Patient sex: M
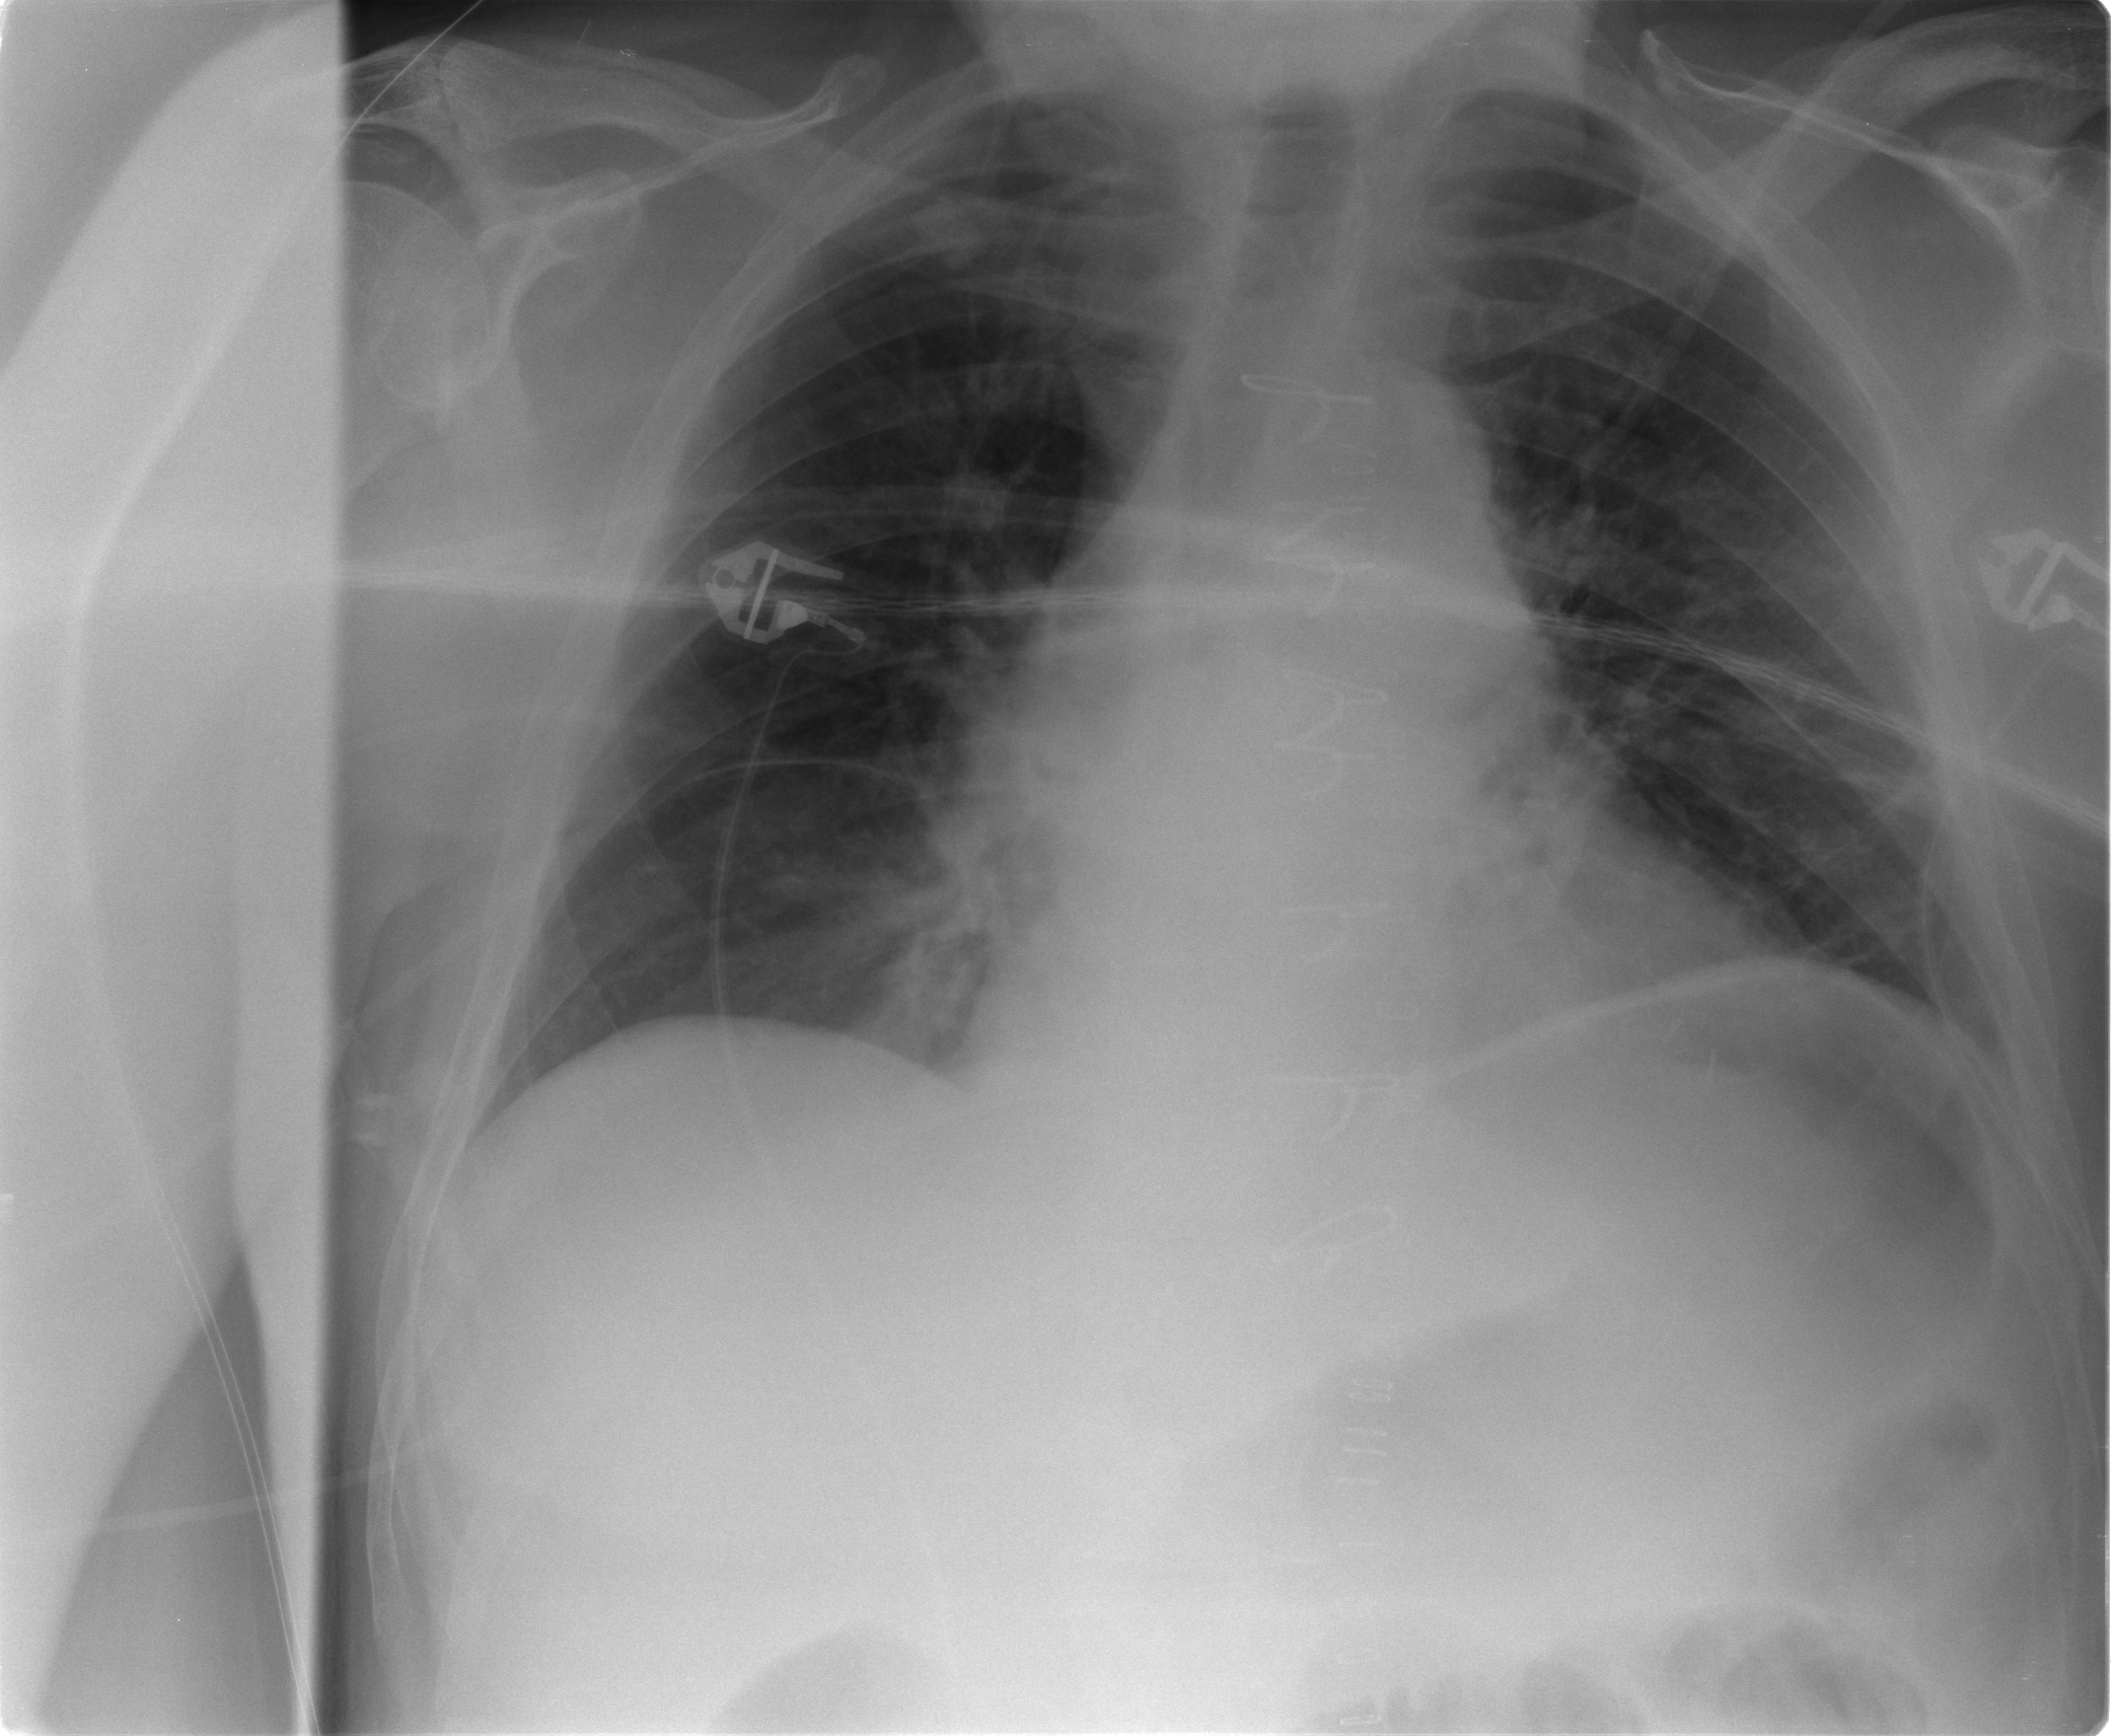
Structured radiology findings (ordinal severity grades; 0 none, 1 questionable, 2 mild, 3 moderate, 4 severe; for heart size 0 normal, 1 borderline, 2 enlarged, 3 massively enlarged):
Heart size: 0
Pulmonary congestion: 0
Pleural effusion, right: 0
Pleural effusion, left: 0
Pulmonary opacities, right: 0
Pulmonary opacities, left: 0
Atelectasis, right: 2
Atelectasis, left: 2